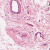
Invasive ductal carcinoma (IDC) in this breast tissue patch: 0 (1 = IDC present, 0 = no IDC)